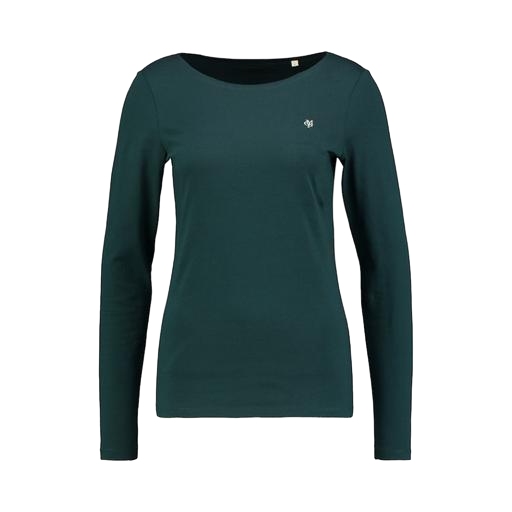
longsleeve t-shirt, green long-sleeve round-neck tee, green hudson long-sleeved round neck shirt, white background